Field crop: maize
Growth stage: 2
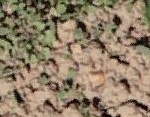
Species: convolvulus